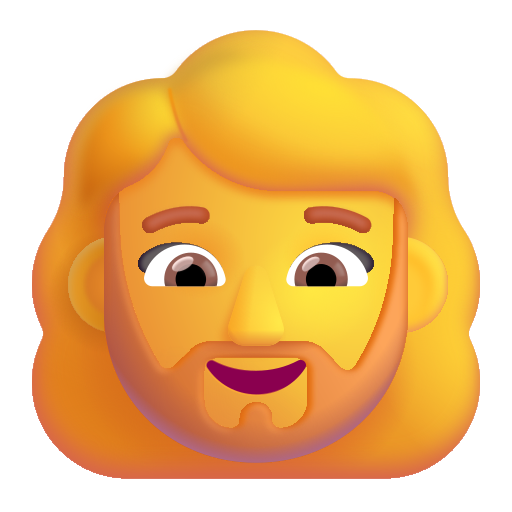
woman beard color default